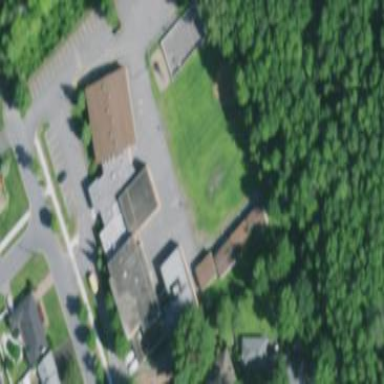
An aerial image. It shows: School.